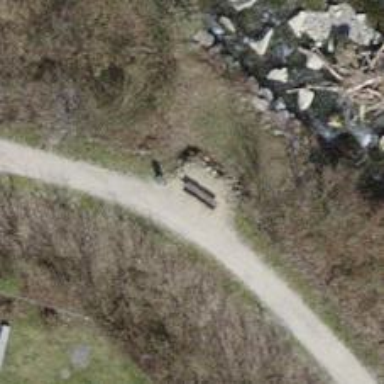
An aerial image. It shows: Bench.